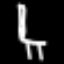
Label: chair